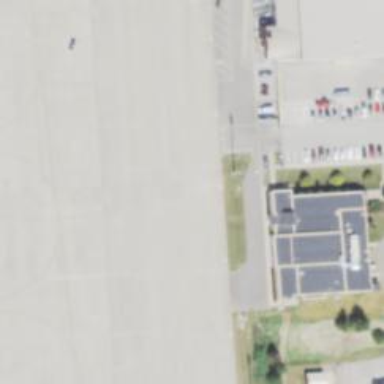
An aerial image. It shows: Image of taxiway at airport.